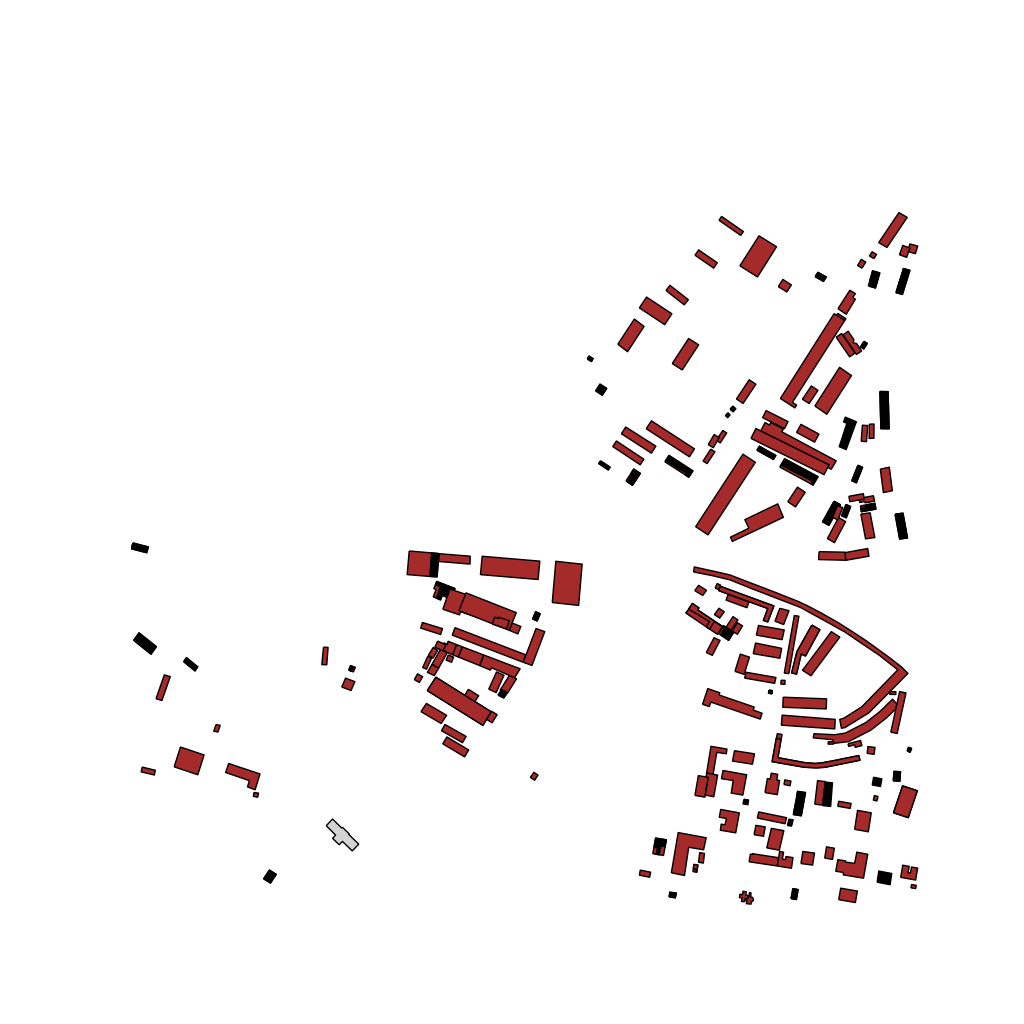
Tags: overhead vector_map, agriculture, business, industrial, recreation, residential, individual_rise, low_rise, density_1, Building, Facility, Museum, 1.0 km²